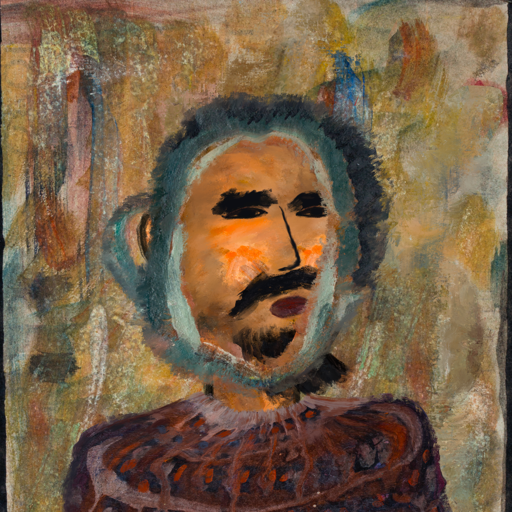
Background: Pipe, Head And Neck Side: Gypsy_Queen, Face Side: Mosgoul, Bust: Hypocrite, Hair Side: Boggyland, Head Accessory: Blank, Second Necklace: Blank, Necklace: Blank, Baby: Blank